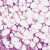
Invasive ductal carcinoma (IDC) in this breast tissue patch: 0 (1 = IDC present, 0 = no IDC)